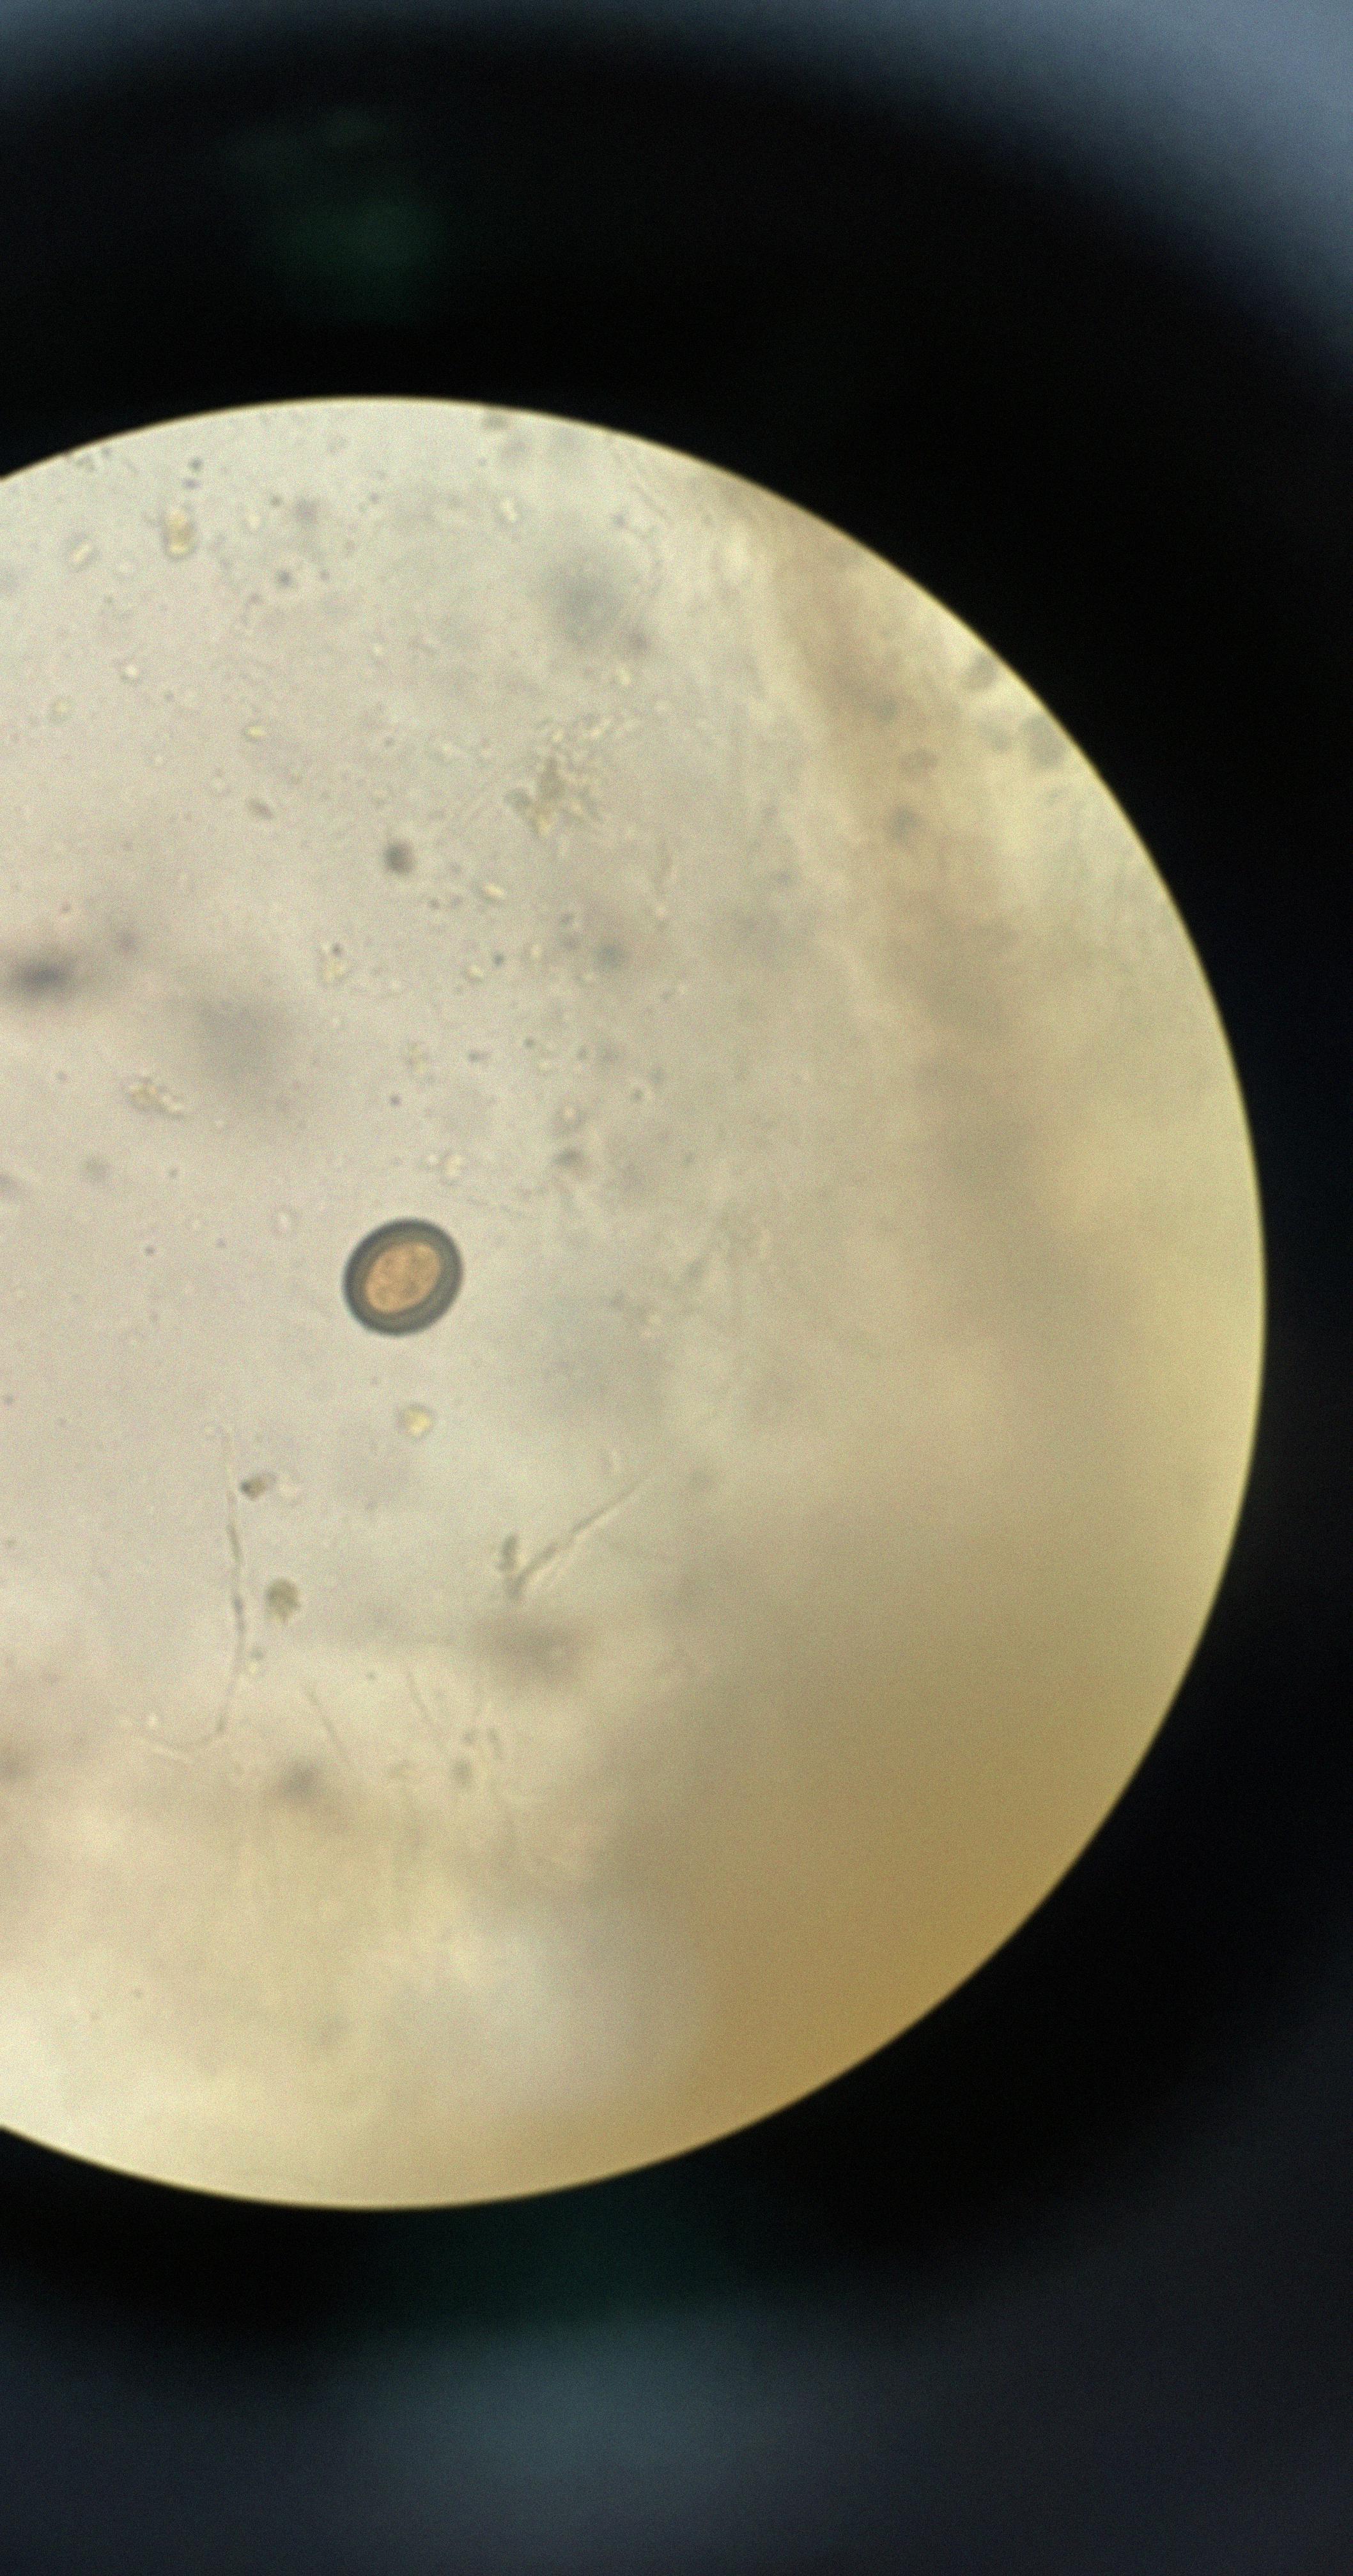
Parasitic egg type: Taenia spp. egg